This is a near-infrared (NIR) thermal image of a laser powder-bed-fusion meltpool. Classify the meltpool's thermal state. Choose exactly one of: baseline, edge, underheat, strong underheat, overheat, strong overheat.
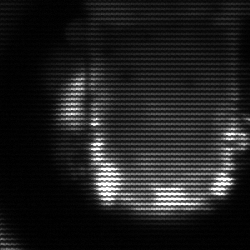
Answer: baseline